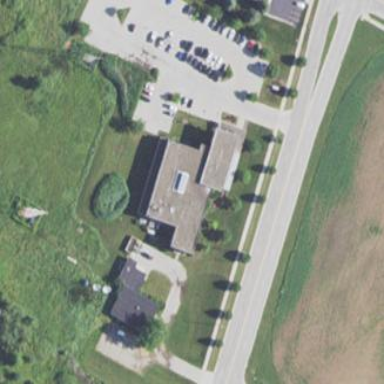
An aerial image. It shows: Commercial building.